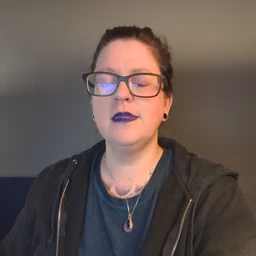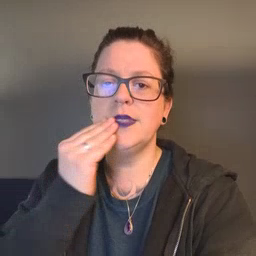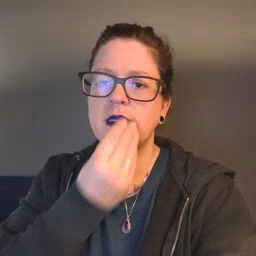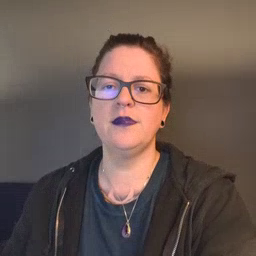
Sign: napkin